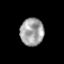
Tissue: prostate
Cell type: Epithelial cells
Senescence score: 0.3583
Nuclear area (px): 638
Mean DAPI intensity: 161.511